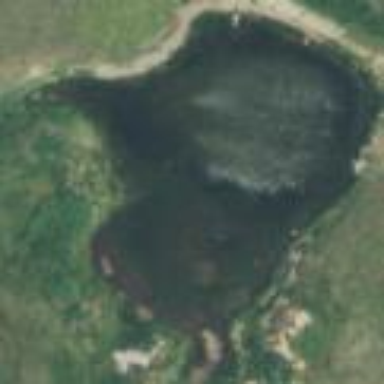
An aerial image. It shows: Reservoir.